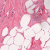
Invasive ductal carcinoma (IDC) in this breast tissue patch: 0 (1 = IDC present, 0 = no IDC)